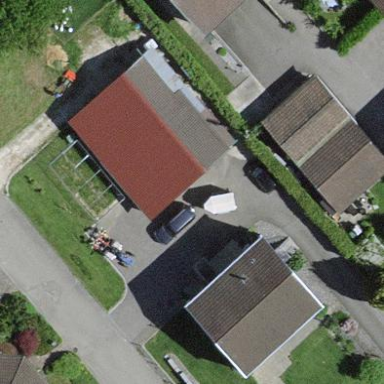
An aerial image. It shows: Garage building.